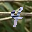
Label: 4